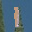
Label: 1